Question: i want to create array of same id or name using getElementById..
i have a "add button", when the user press this button, its generate a dropdown list(dynamic) which the value is get from mysql..
and its looks like this when the user press 3 times..

i want to create an array of this id, and store it to mysql..
'''
var menu_paket_array = document.getElementById('menu_paket').value;
alert(menu_paket_array);
'''
the problem is, when i try to create this array(menu_paket_array), the value in this array is just the first id (Test 1) only..
how can i fix this?
thanks...
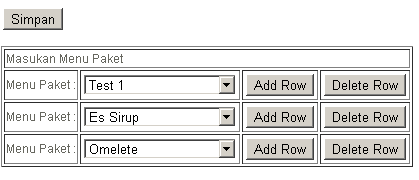
Answer: <URL>. You can only use it on one element.
Instead, use a CSS class or element type to iterate (<URL>:
'''
function alertValues() {
var select, selects = document.getElementsByTagName('select');
var out = "";
for (var i = 0; i < selects.length; i++) {
select = selects[i];
if (select.className && select.className.match(/CLASSNAME_TO_INCLUDE/)) {
out += select.options[select.selectedIndex].value;
}
}
alert(out);
}
'''
A better solution, of course, would be to utilize a dom library like <URL>, with which you could do something like this:
'''
jQuery(function($) {
vals = [];
$('select.CLASSNAME').each(function() { vals.push($(this).val()); });
alert(vals.join(','));
});
'''